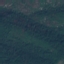
Land use / land cover: Forest